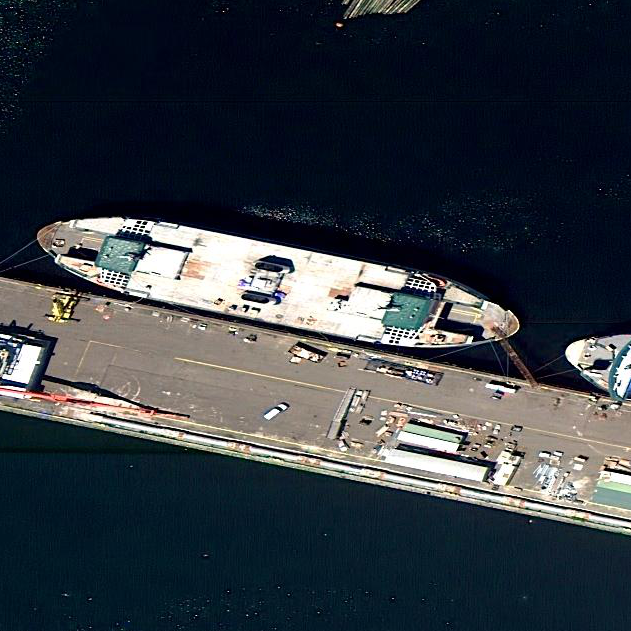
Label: Cargo_ship